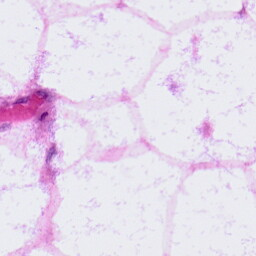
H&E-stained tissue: LymphNode